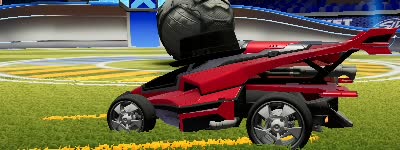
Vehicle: aftershock